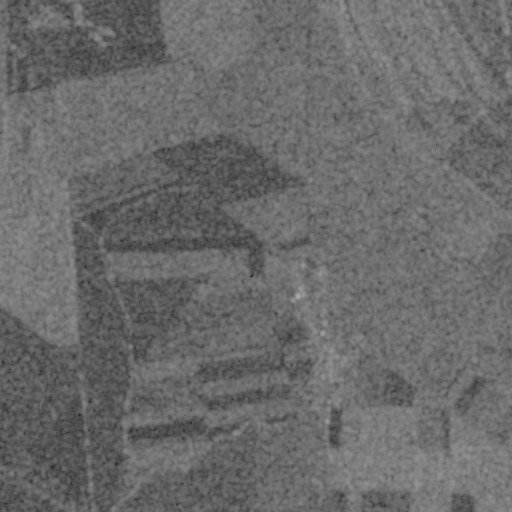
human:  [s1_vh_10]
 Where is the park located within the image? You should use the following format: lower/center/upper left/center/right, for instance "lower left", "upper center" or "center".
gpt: The park is located in the center of the image.
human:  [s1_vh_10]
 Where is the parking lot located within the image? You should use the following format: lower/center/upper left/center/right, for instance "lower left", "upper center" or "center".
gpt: The parking lot is located in the lower center of the image.
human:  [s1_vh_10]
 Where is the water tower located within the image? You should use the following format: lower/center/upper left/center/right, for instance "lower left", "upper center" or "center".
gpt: The water tower is located in the lower center of the image.
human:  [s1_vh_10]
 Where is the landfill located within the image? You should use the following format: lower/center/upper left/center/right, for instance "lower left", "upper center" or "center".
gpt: There is no landfill in the image.

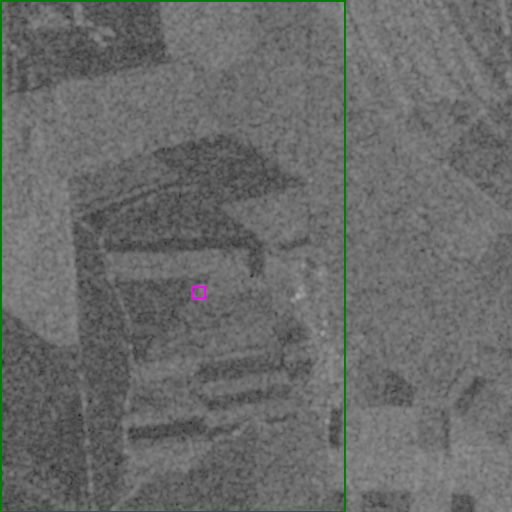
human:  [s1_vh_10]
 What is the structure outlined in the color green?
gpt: The structure outlined in green is a crop field.
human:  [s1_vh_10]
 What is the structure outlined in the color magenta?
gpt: The structure outlined in magenta is a park.
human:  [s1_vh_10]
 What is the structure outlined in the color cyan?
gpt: There is no cyan outline.